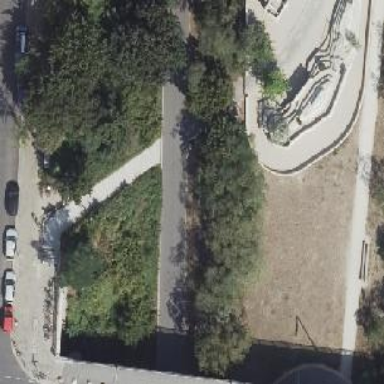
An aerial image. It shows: Asphalt path with no sidewalk.